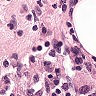
Metastatic tissue present: yes